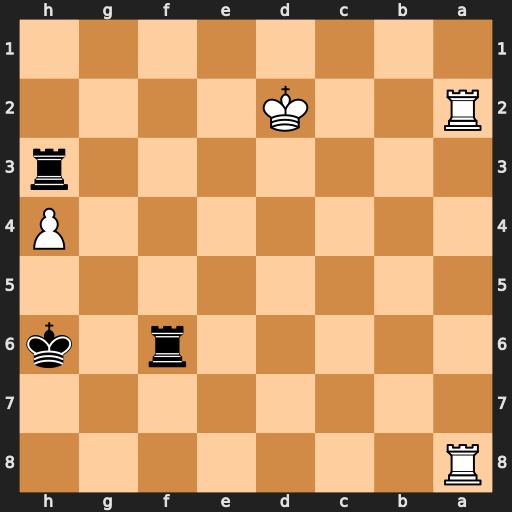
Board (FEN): R7/8/5r1k/8/7P/7r/R2K4/8
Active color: b
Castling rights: -
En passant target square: -
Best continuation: Rf2+ Ke1 Rxa2 Rxa2 Rh1+ Kf2 Rh2+ Kg3 Rxa2